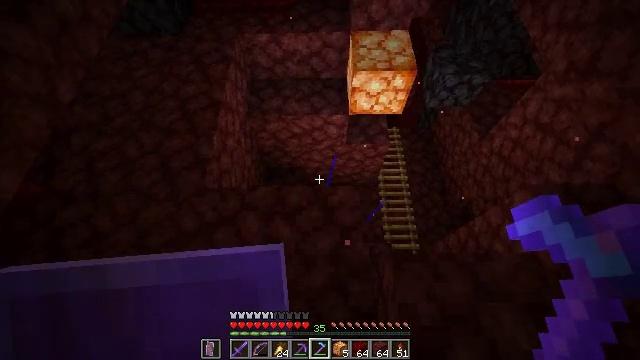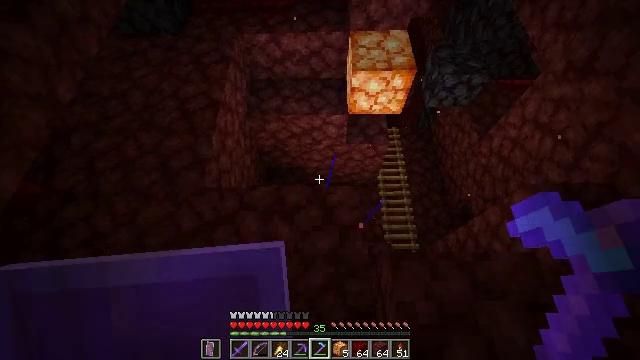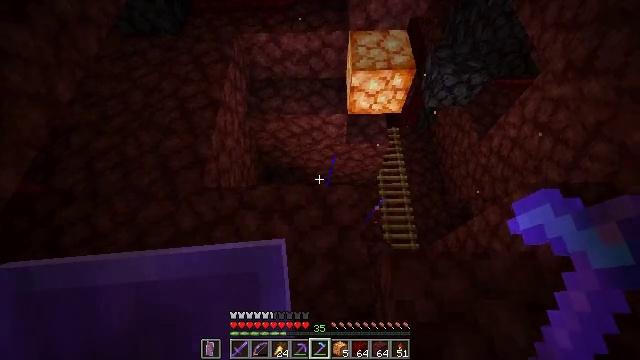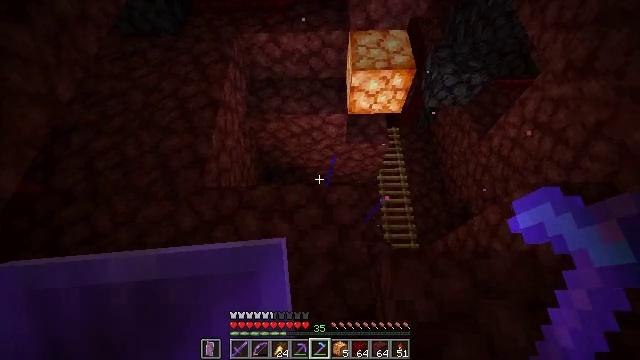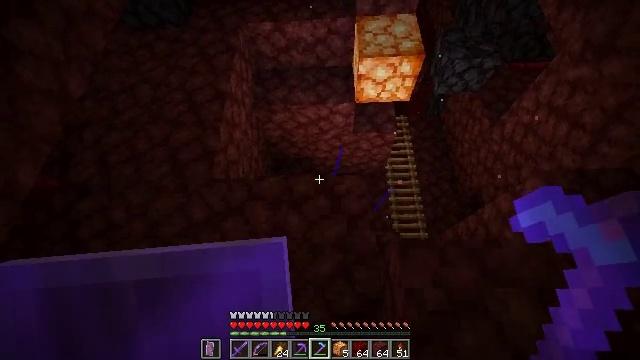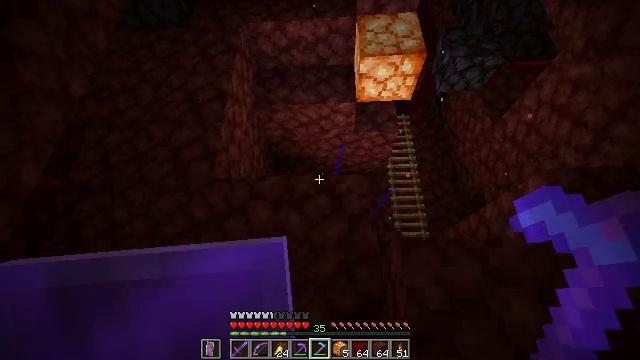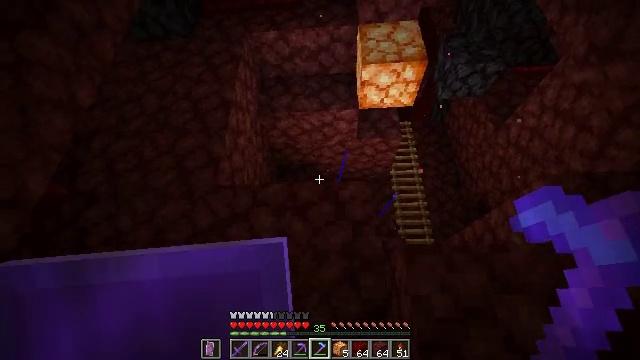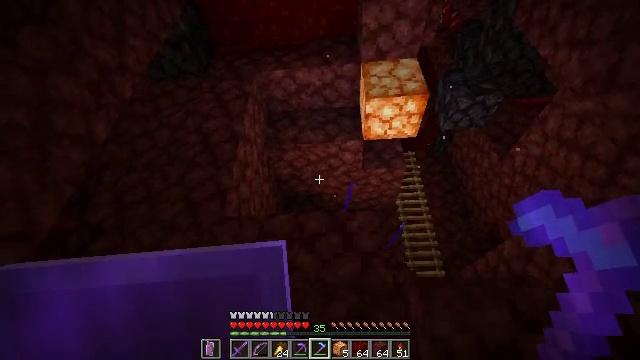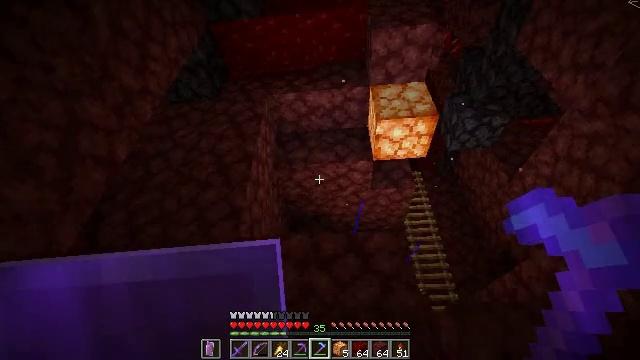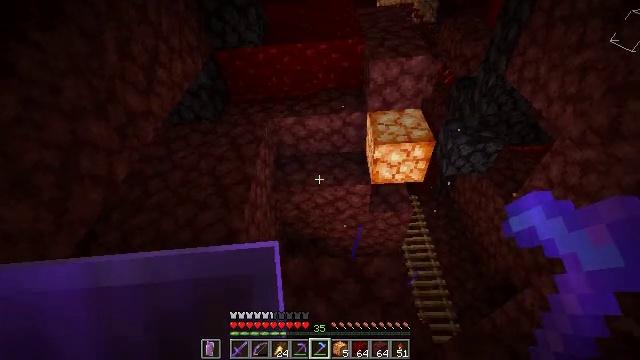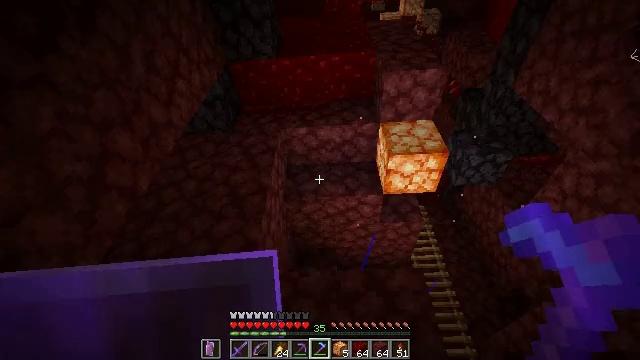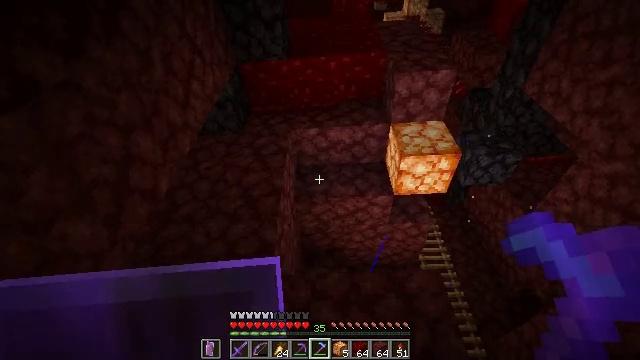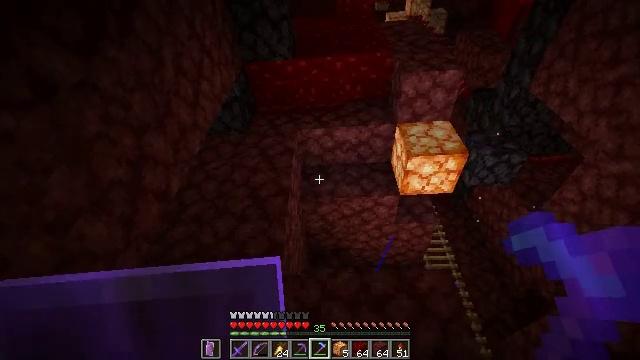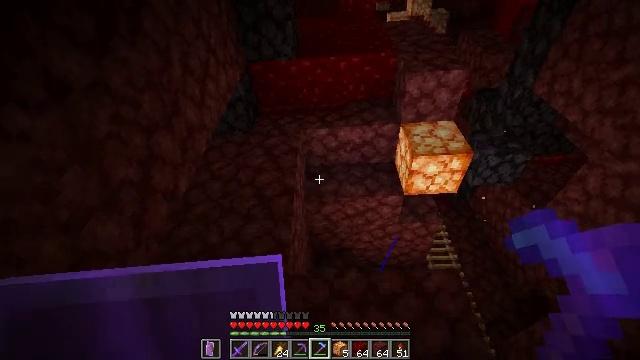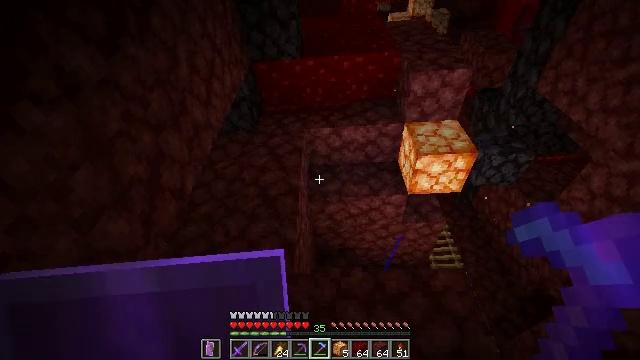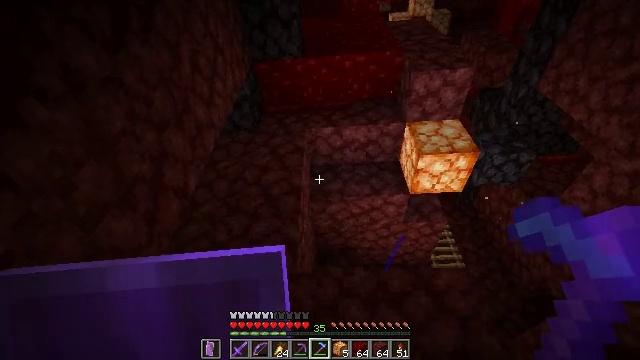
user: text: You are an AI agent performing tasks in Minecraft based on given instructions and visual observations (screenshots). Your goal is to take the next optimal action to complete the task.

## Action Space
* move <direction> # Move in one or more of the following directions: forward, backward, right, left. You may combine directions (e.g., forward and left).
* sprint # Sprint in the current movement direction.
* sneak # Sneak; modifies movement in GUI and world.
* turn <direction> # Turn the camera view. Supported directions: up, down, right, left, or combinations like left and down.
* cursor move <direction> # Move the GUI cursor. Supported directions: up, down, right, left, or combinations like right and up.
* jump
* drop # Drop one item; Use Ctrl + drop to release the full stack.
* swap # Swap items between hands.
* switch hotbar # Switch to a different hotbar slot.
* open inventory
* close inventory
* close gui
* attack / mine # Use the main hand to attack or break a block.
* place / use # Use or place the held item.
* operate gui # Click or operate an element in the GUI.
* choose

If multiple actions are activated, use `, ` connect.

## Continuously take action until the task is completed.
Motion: motion action
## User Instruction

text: Attack the netherrack to gather it.
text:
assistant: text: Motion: no_op
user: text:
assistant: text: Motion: no_op
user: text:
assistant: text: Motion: no_op
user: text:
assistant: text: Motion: turn left and down
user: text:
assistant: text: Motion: no_op
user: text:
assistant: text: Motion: turn up
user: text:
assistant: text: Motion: move left, turn left and up
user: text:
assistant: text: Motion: move left, turn up
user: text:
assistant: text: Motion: move left, turn right and up
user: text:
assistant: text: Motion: move left, turn up
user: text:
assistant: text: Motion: move left
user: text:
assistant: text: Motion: no_op
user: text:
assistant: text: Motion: no_op
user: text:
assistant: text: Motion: no_op
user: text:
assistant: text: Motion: no_op
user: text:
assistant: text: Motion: no_op
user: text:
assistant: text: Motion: no_op
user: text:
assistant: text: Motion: no_op
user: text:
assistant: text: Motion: no_op
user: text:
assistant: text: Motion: no_op
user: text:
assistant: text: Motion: turn left and down
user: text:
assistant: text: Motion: turn left and down
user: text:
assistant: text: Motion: turn left and down
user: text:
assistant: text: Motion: turn left
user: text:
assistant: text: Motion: turn left and up
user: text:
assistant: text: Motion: move right, turn left
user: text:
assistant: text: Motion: move right, turn left
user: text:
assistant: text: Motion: move right, turn left
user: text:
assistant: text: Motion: move right
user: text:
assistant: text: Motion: move right